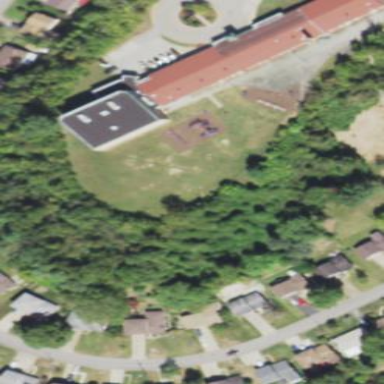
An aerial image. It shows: School building or complex.